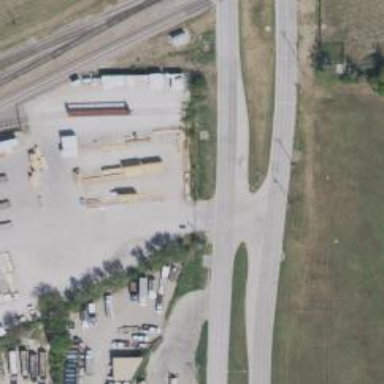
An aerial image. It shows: Secondary link road.